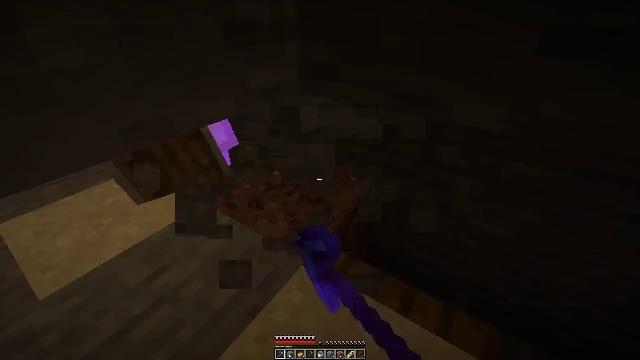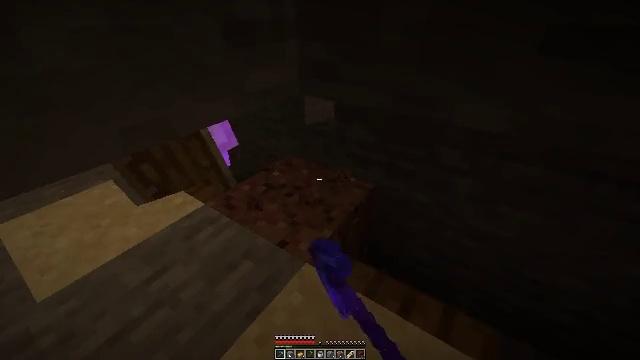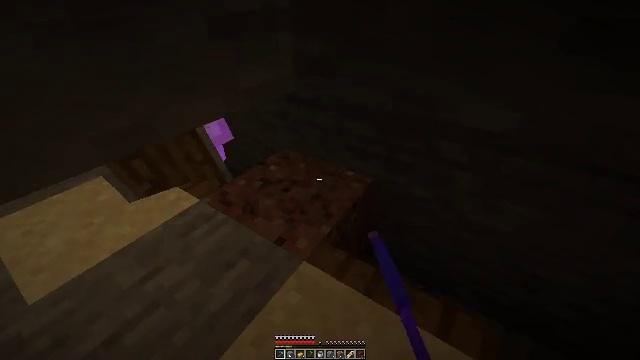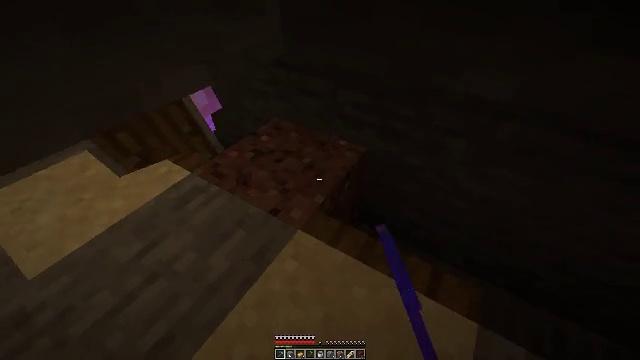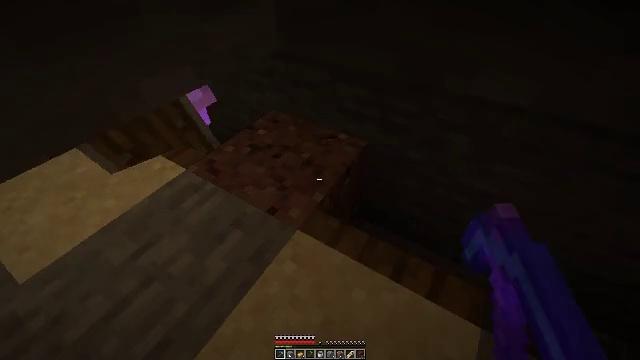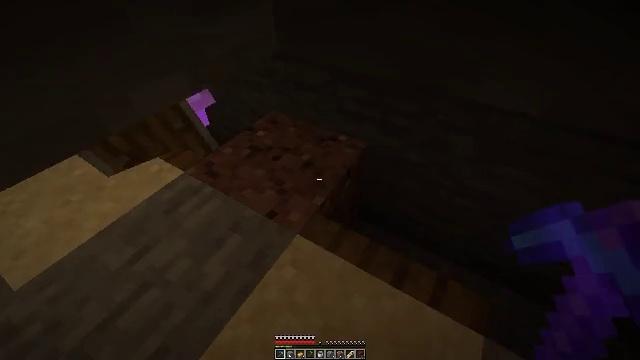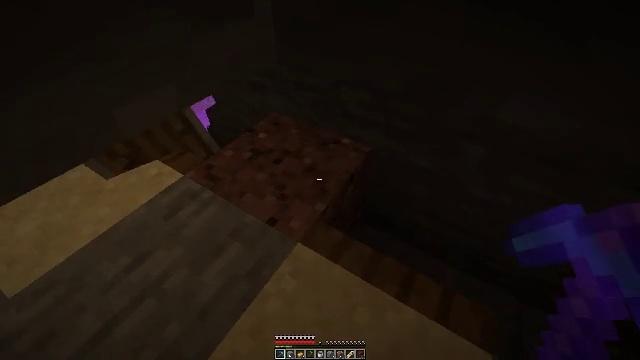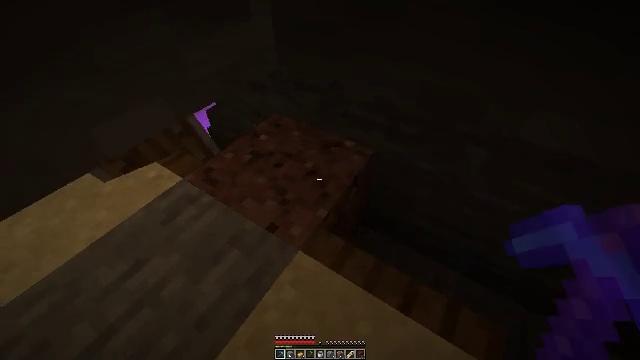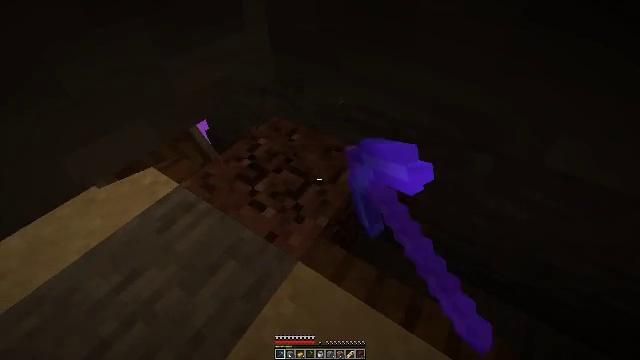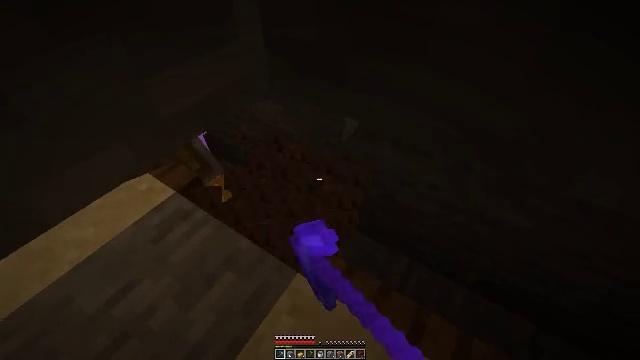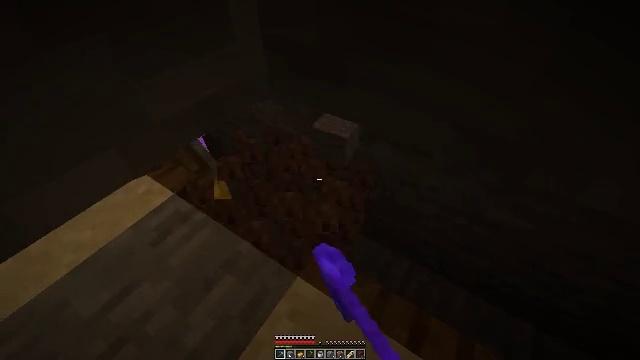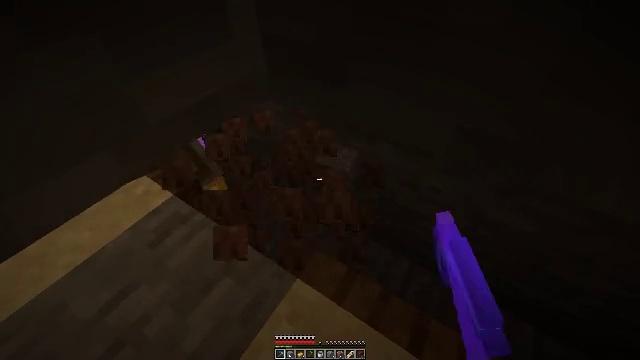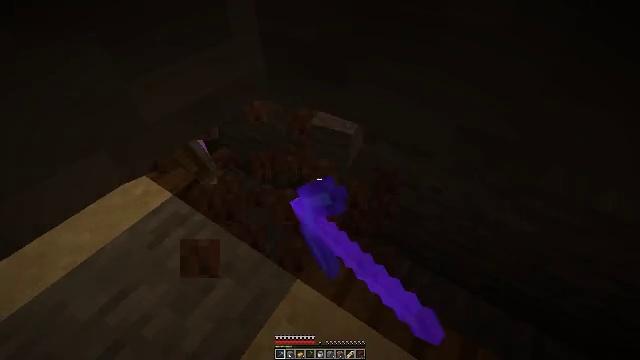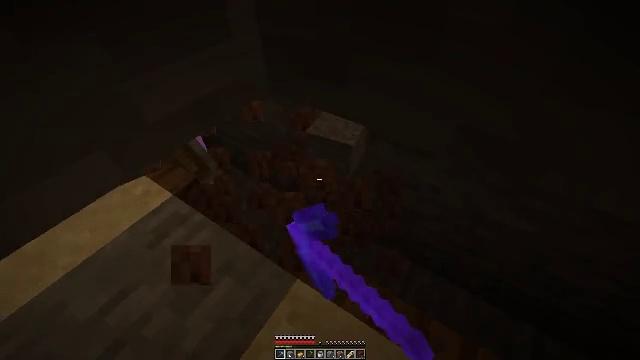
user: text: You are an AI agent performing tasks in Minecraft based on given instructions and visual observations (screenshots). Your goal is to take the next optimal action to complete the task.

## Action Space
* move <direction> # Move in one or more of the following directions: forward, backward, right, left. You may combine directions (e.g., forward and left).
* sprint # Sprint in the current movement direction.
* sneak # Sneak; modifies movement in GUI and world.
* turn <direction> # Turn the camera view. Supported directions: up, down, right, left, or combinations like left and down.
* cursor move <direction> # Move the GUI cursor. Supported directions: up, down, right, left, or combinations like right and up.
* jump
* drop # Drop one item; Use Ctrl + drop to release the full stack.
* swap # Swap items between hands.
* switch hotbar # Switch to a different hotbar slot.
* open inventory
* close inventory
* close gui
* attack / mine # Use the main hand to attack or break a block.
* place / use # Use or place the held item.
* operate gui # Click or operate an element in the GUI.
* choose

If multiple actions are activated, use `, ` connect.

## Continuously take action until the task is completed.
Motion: motion action
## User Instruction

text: Collect granite for building materials.
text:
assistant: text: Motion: move forward, sneak
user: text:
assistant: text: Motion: move forward, sneak, turn down
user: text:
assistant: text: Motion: move forward, sneak, turn right and down
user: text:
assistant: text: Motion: move forward, sneak, turn down
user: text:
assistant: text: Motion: move forward, sneak
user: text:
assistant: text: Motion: move forward, sneak
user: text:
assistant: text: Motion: move forward, sneak, attack / mine
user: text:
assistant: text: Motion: move forward, sneak, attack / mine
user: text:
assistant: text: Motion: sneak, attack / mine
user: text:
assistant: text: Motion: sneak, attack / mine
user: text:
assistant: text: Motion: sneak, attack / mine
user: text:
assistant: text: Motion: sneak, attack / mine
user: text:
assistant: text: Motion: sneak, attack / mine
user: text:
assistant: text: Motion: sneak, attack / mine